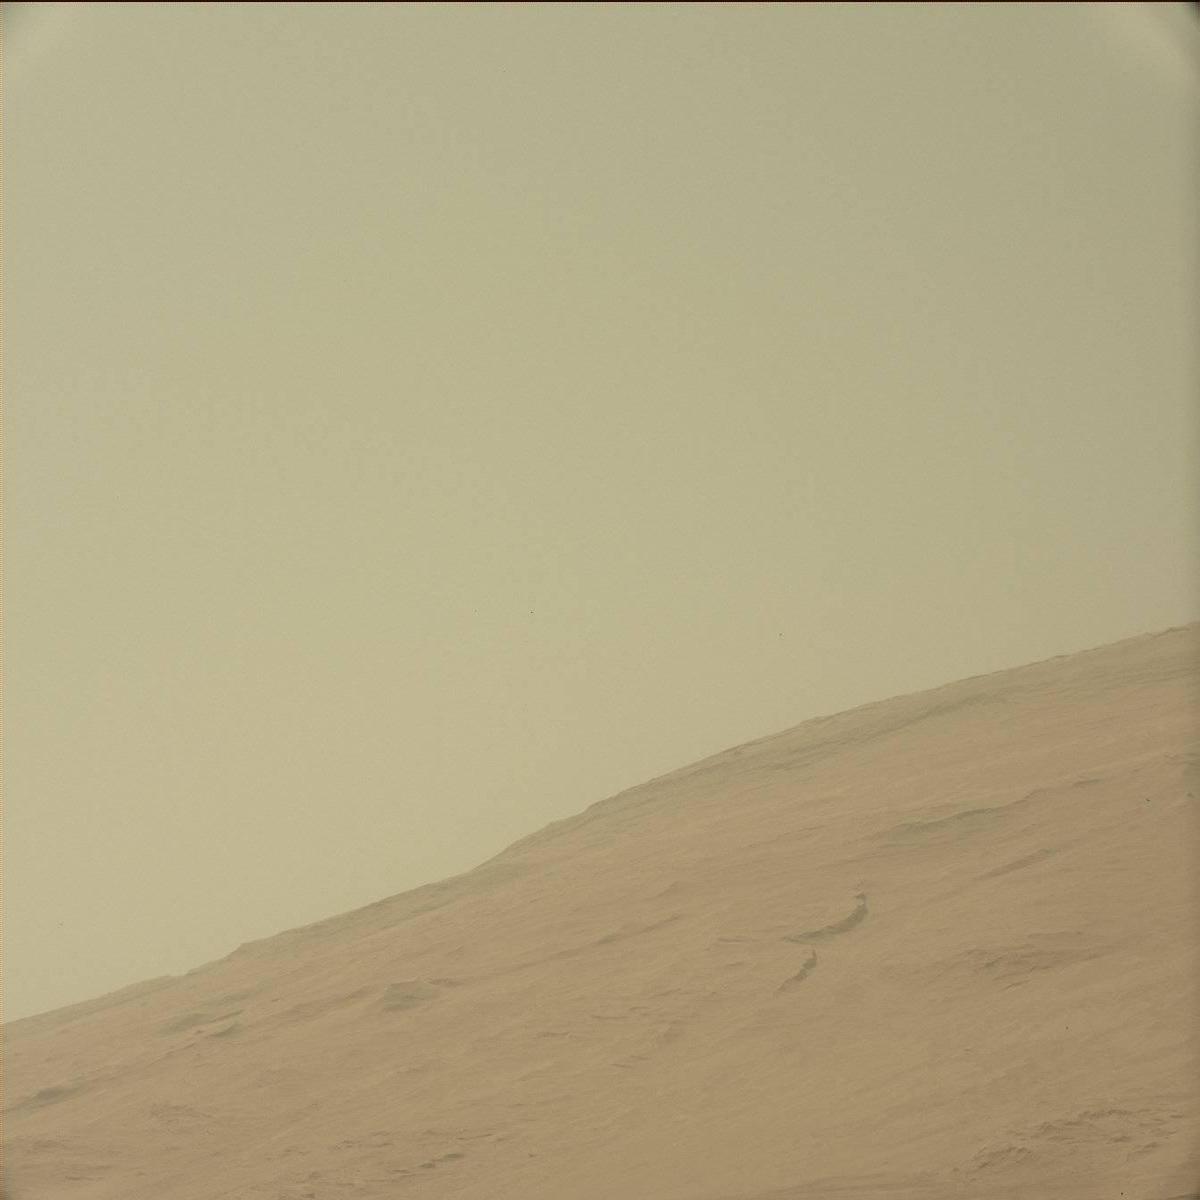
Terrain classes present: Ridge, Sky